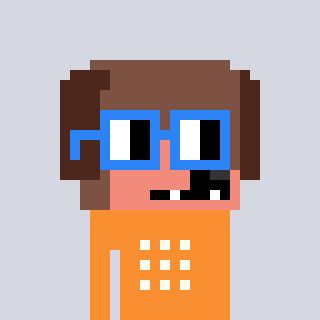
a pixel art character with square blue glasses, a dog-shaped head and a orange-colored body on a cool background